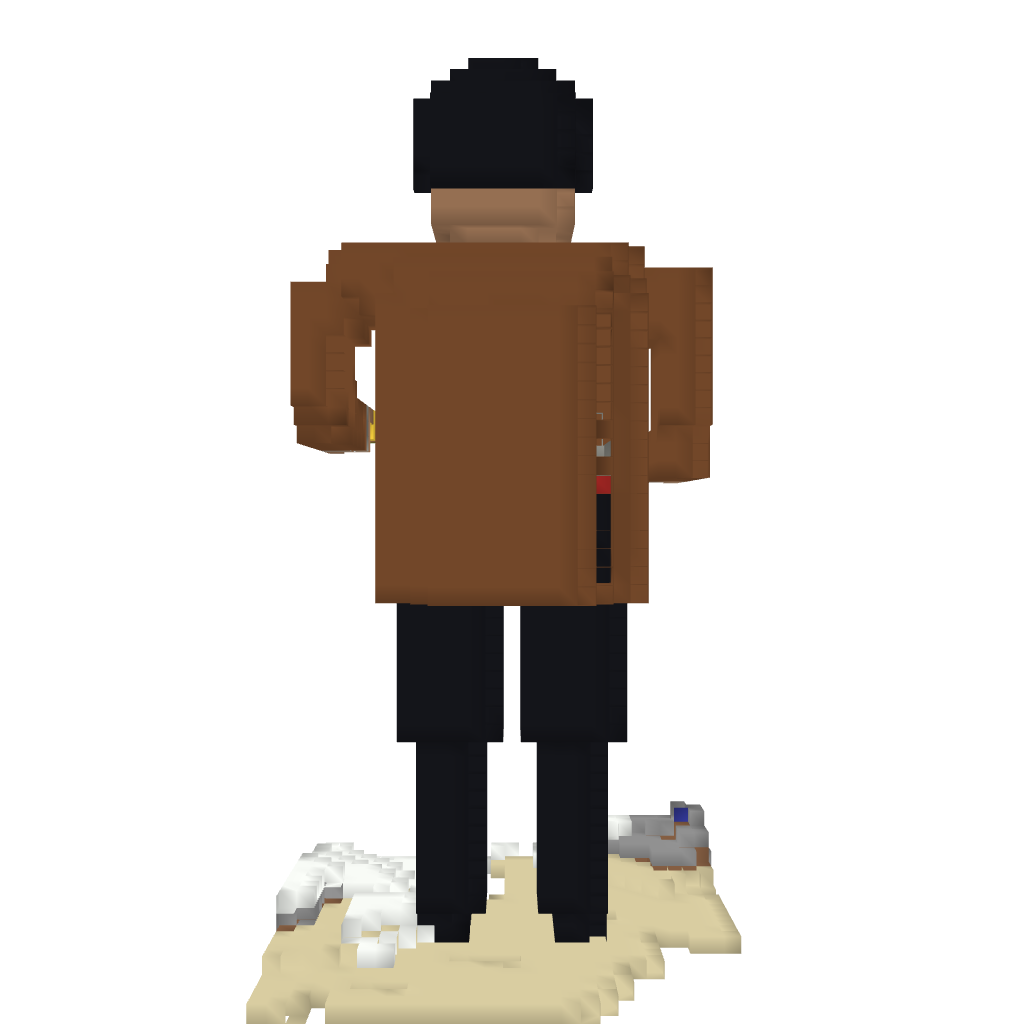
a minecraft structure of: Dr Who